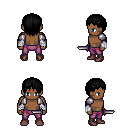
a pixel art fantasy rpg character, male body template, human, dark skin, steel arm armor, magenta pants, black plain hairstyle, white cloth bandages, maroon shoes, dagger, four views (front, back, left, right), 2x2 character sprite sheet, small pixel art, hard edges, no anti-aliasing